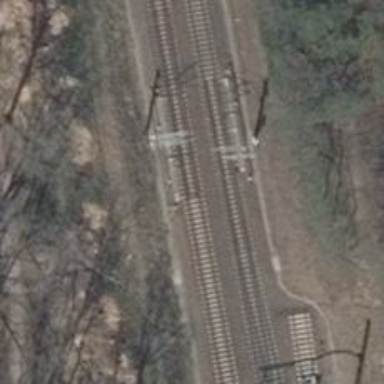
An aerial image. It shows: Electrified contact line.